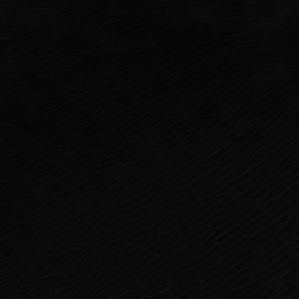
Label: frost